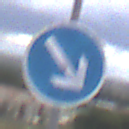
Verkehrszeichen: VorgeschriebeneVorbeifahrtRechts
Umgebung: Outdoor, Suburban
Tageszeit: MorningAfternoon
Wetter: PartlyCloudy
Licht: Natural
Jahreszeit: NotSpecified
Kontrast: LowContrast